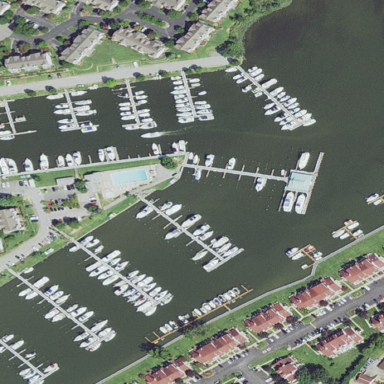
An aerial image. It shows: Marina situated on the water.